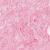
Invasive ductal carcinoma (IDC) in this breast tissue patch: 0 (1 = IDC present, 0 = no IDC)